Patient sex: F
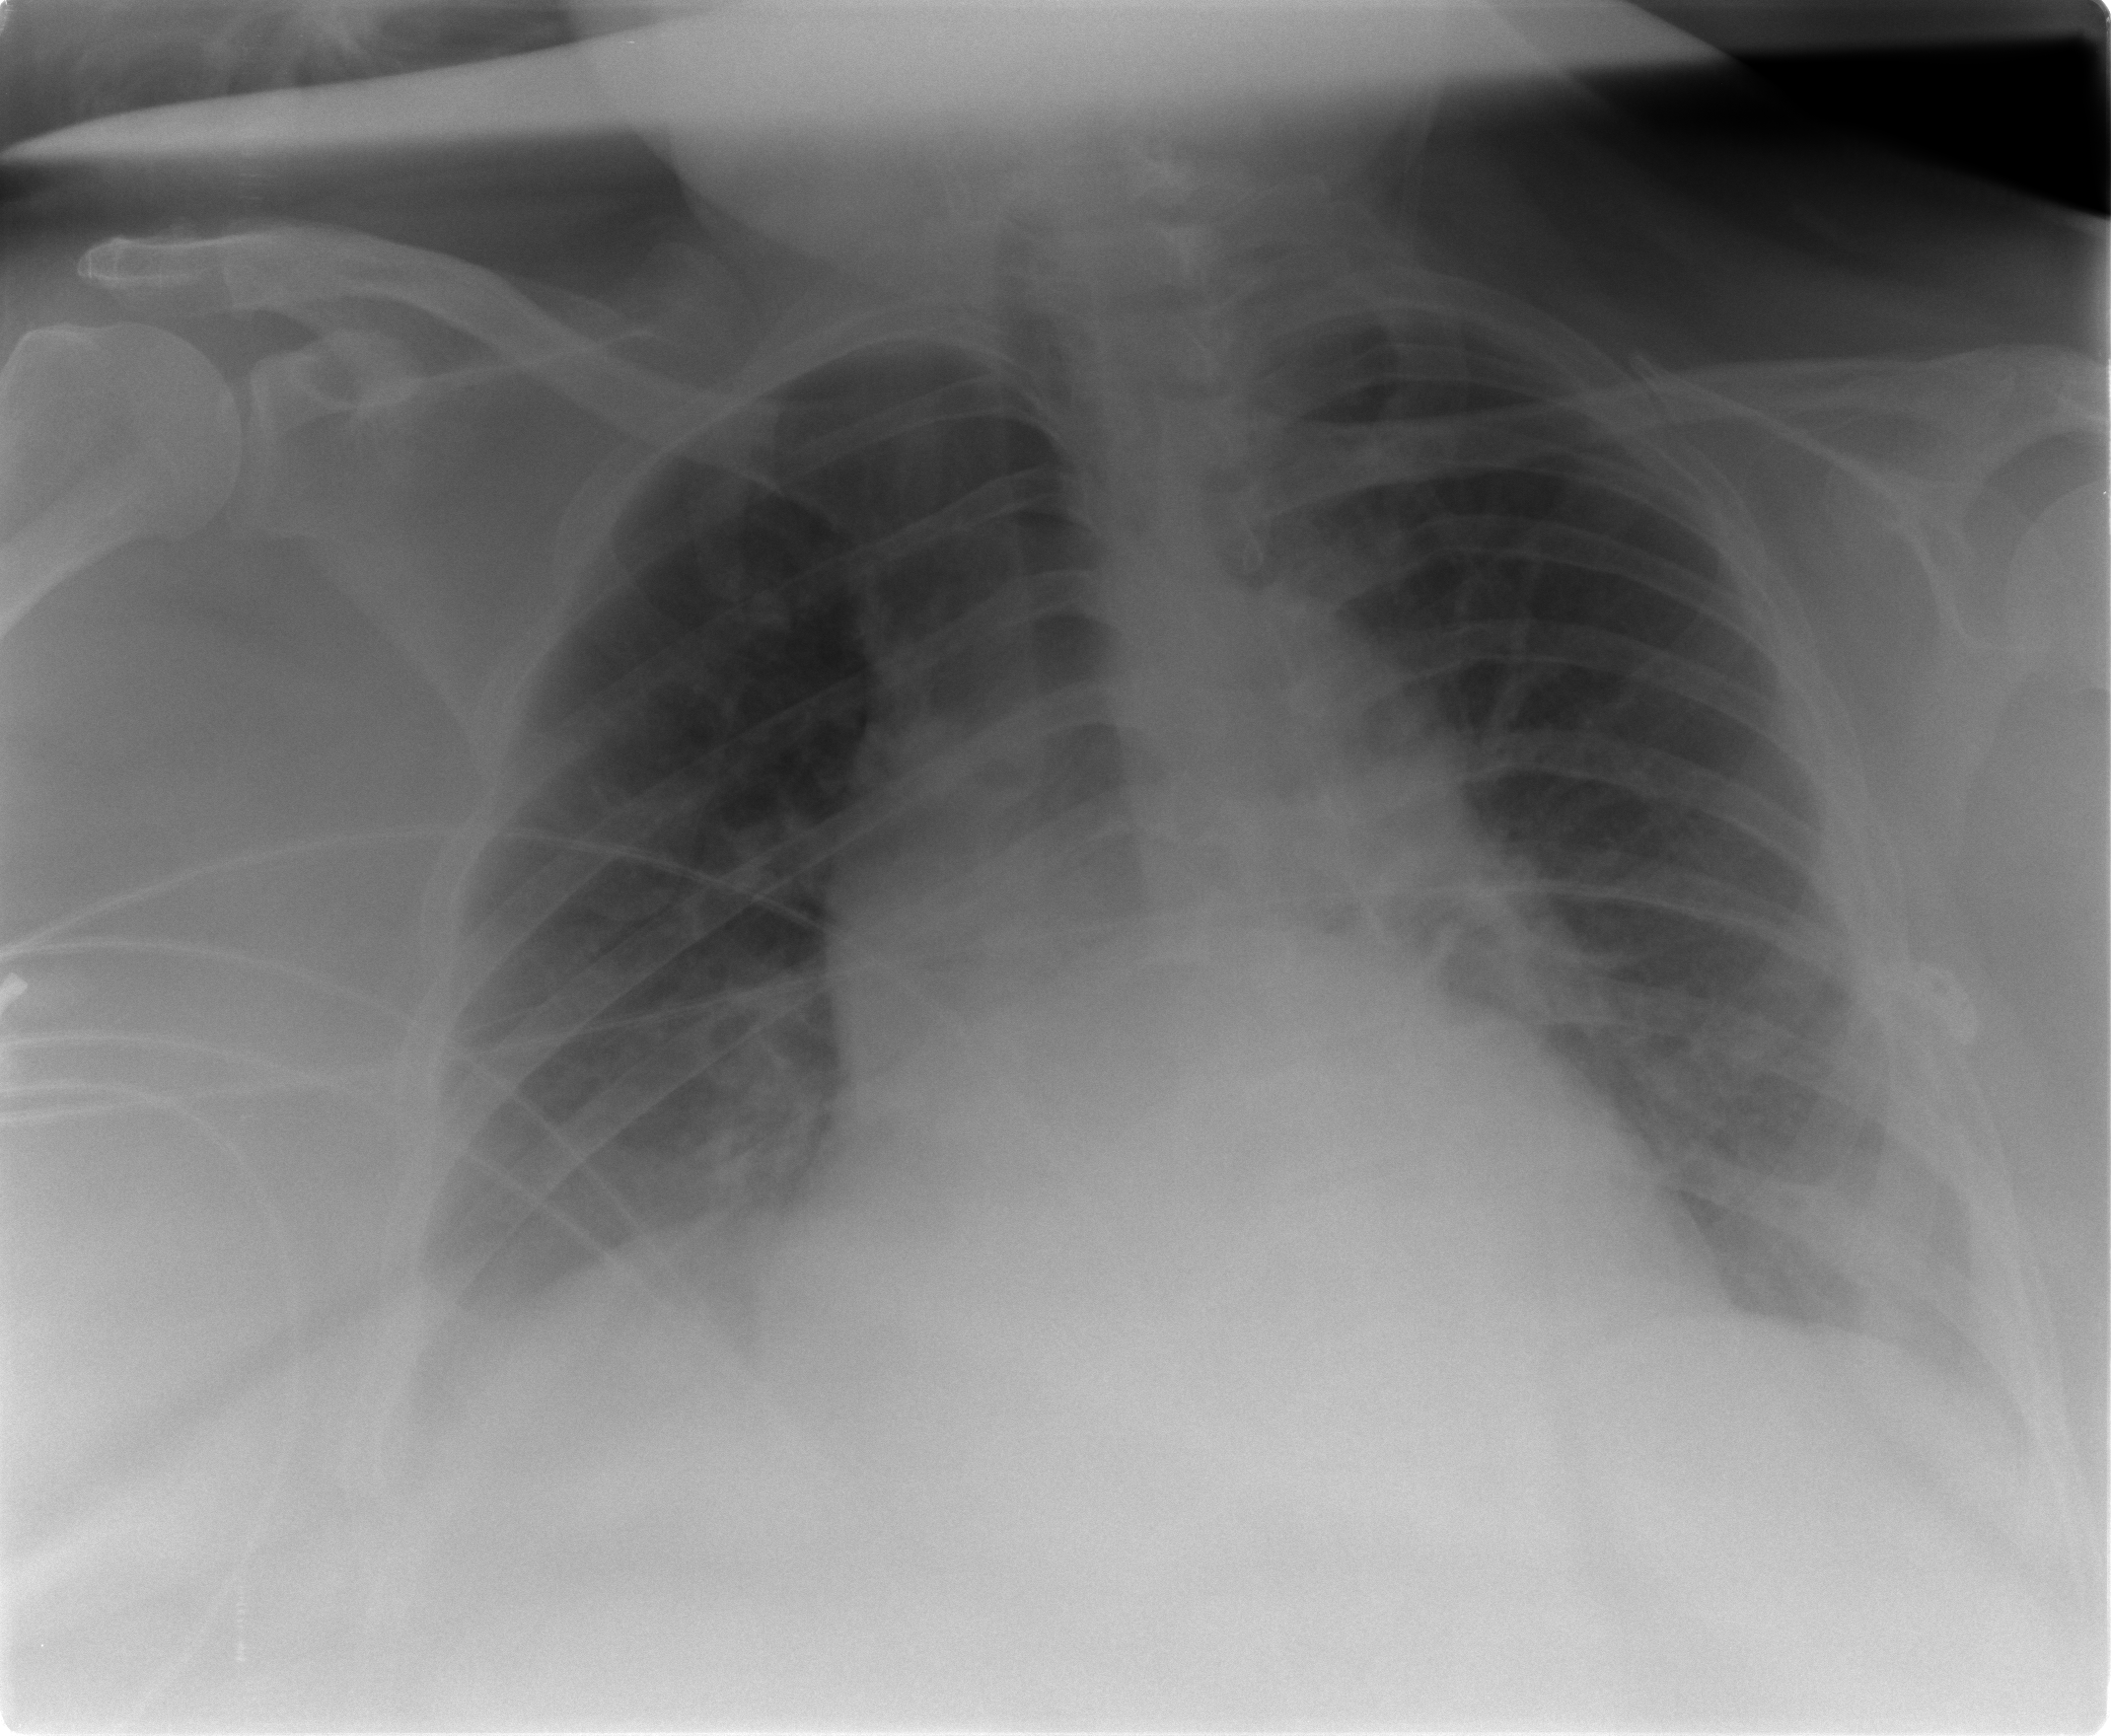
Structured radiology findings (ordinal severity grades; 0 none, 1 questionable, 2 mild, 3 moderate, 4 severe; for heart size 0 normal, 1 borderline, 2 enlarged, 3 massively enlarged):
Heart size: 2
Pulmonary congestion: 2
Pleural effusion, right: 2
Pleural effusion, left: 1
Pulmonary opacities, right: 1
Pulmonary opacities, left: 0
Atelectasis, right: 2
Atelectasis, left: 2